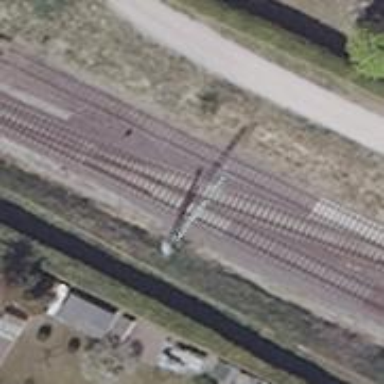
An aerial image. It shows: Railway signal.